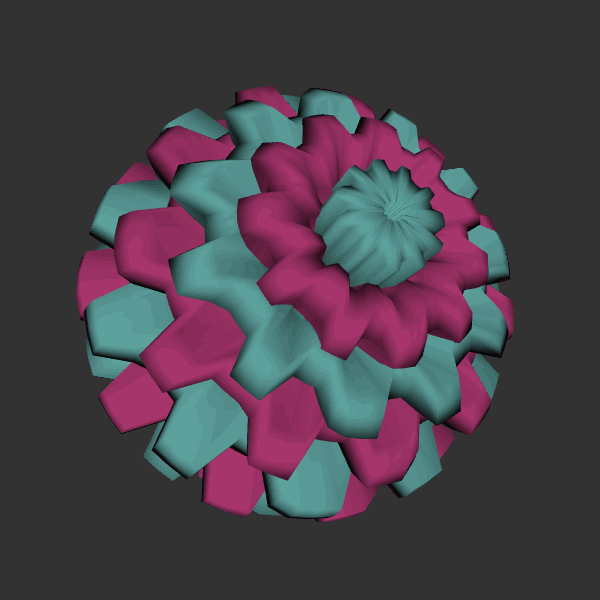
Background: dark